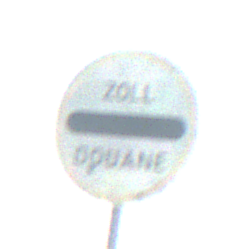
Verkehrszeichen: Zollstelle
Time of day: MorningAfternoon
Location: Outdoor (Suburban)
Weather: Clear
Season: NotSpecified
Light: Natural